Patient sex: F
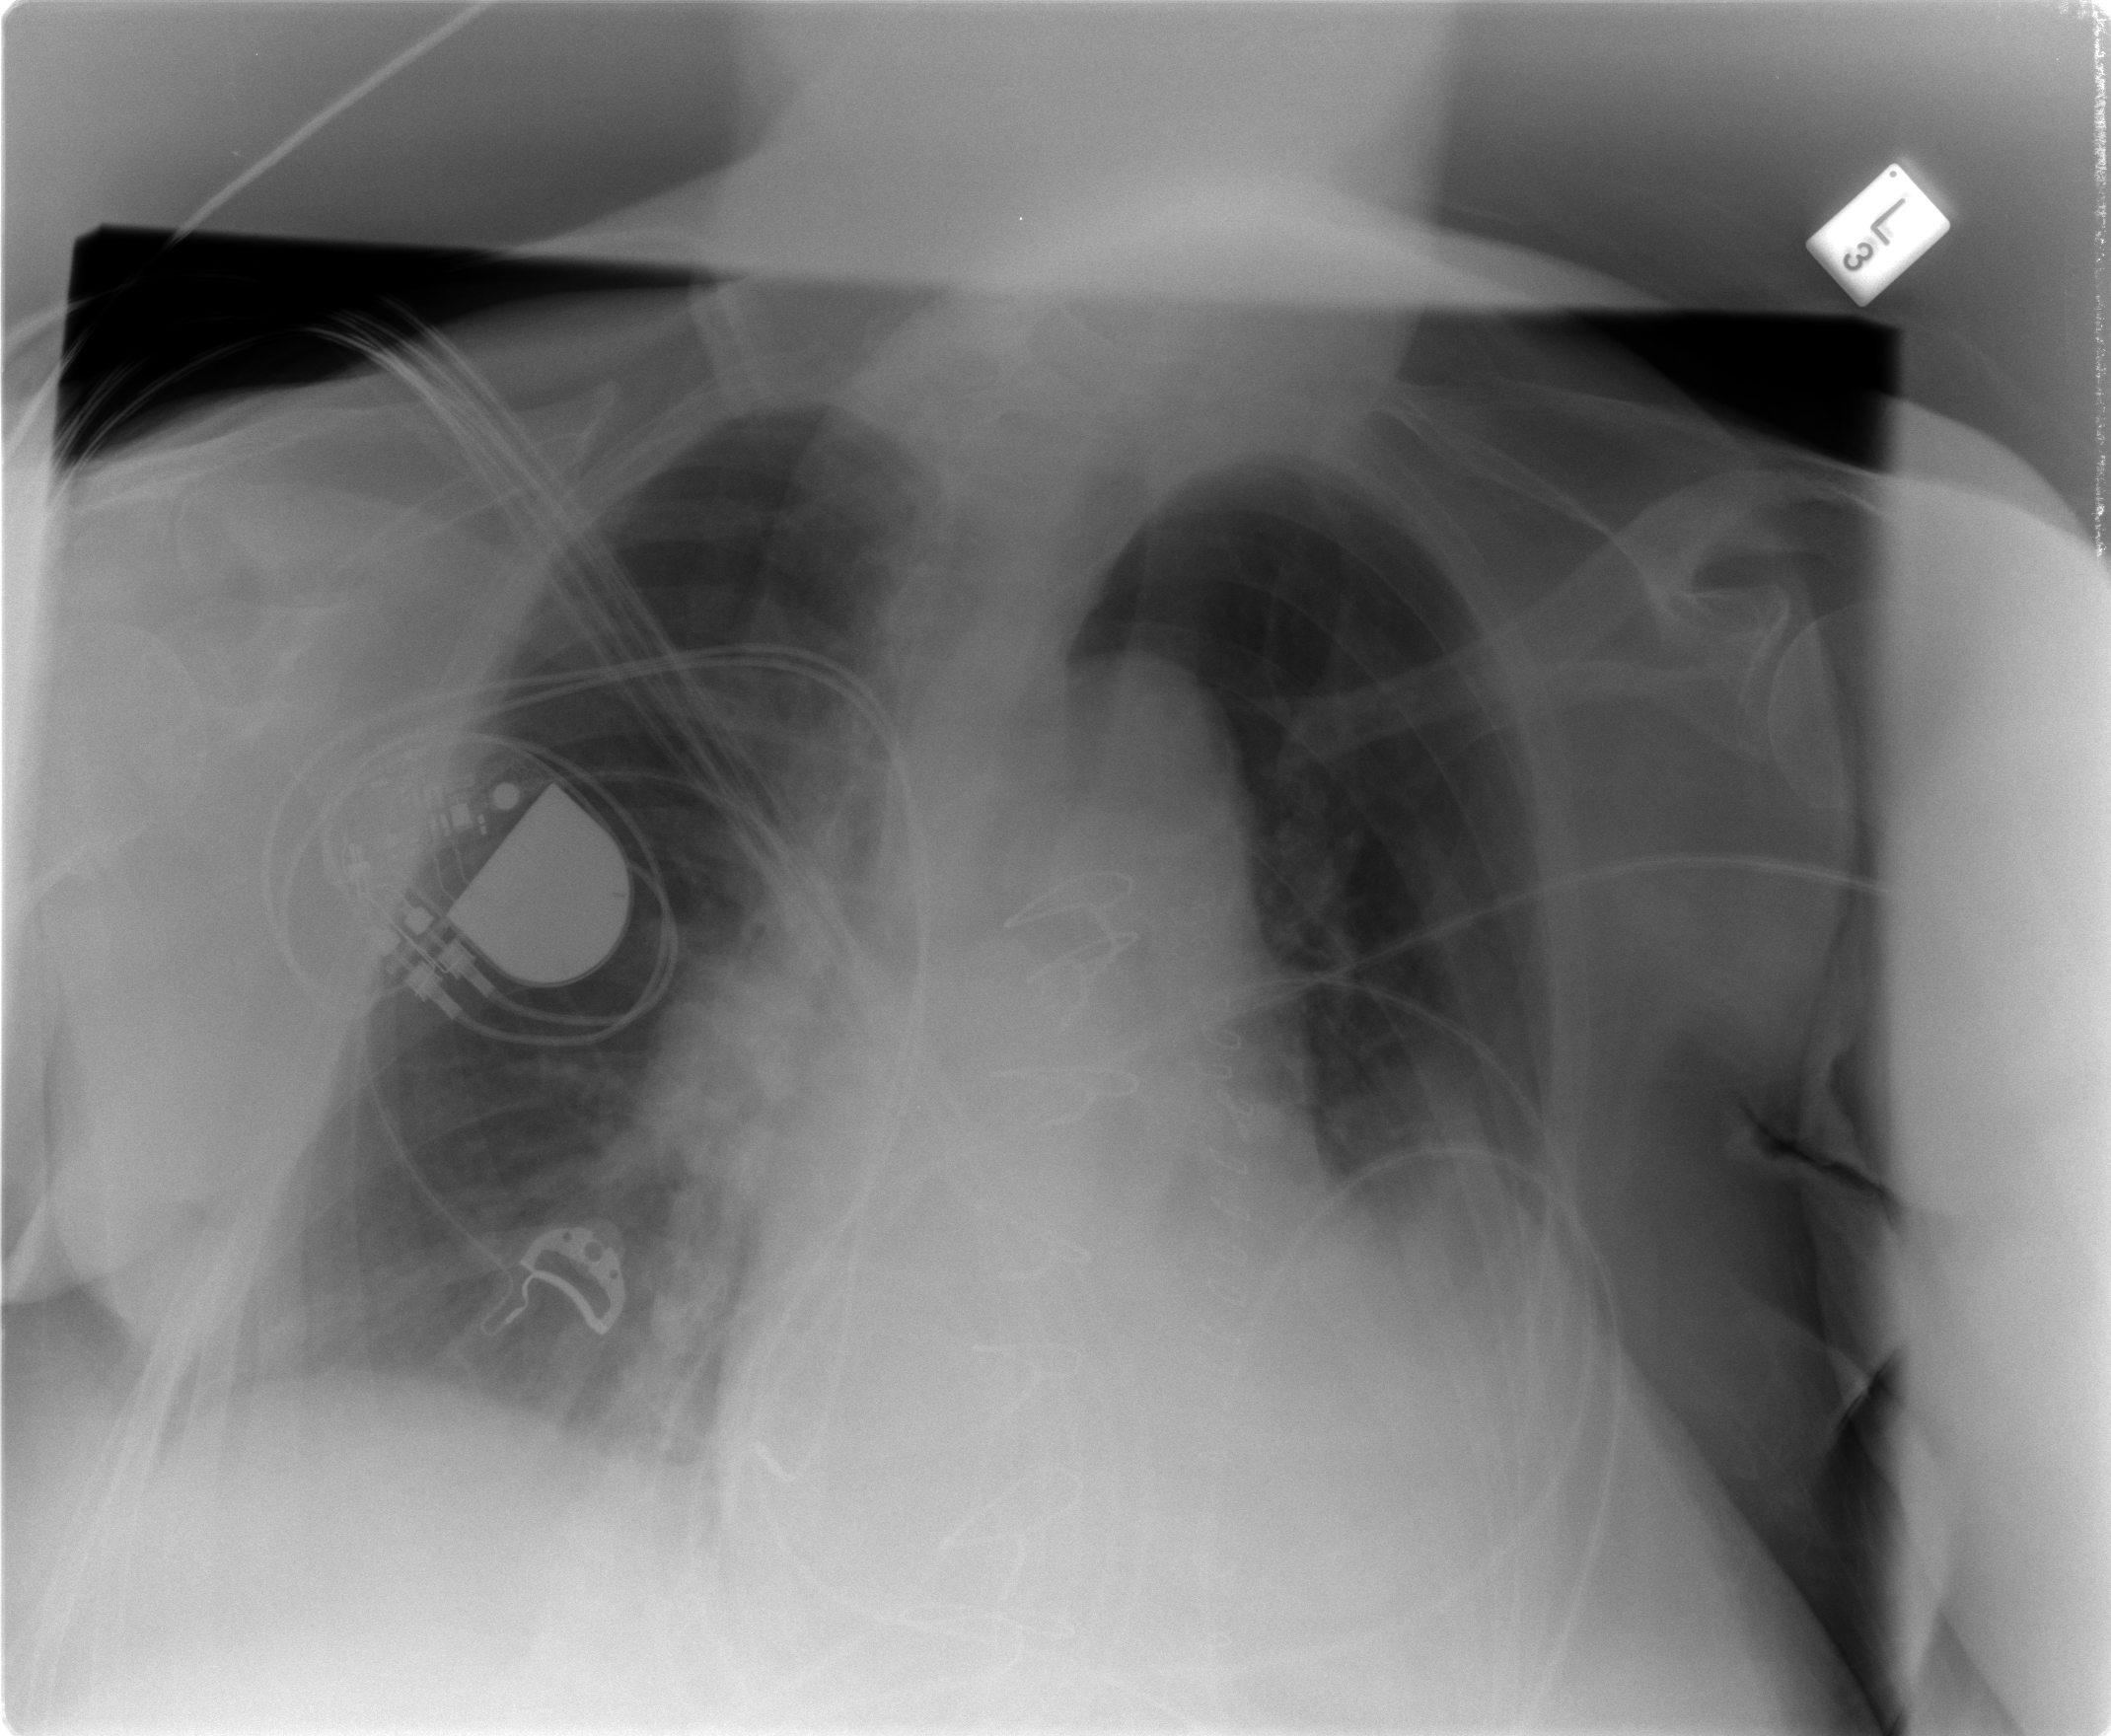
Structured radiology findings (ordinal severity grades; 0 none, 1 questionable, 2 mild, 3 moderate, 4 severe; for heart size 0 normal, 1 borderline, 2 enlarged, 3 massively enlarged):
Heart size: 0
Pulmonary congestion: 0
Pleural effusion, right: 0
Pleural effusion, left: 2
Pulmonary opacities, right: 0
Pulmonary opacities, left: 0
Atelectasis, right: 2
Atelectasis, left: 2